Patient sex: M
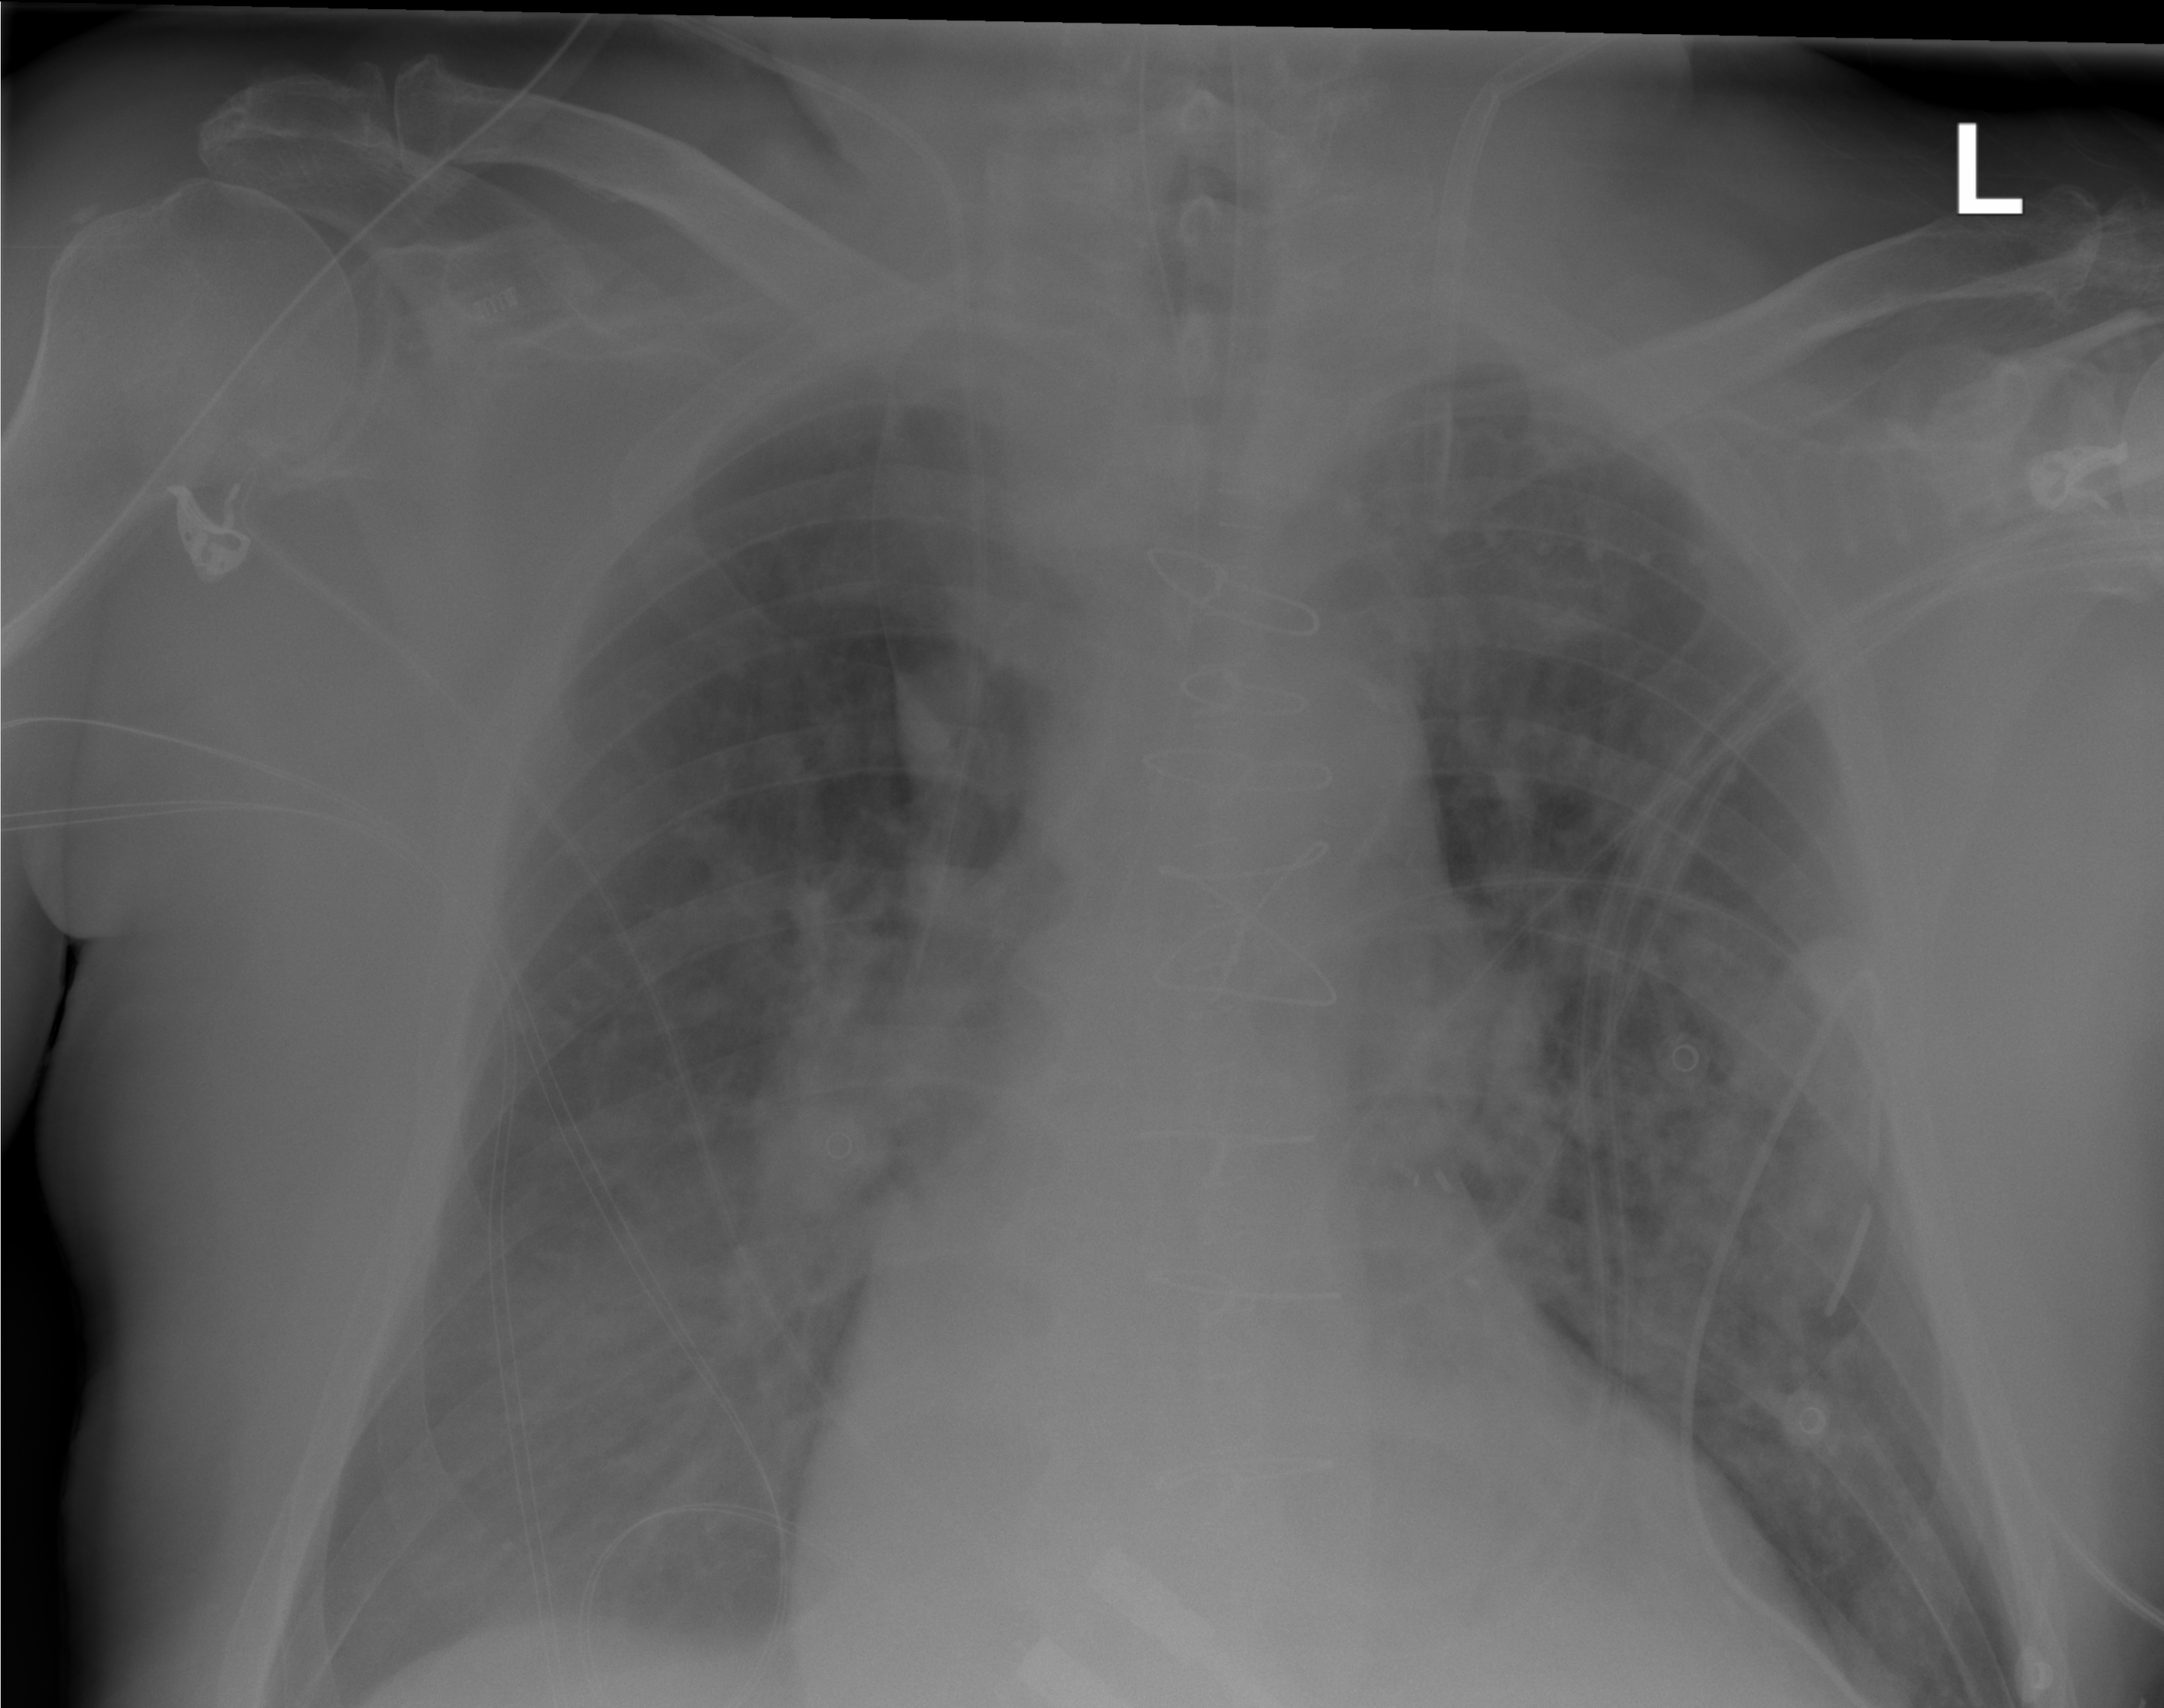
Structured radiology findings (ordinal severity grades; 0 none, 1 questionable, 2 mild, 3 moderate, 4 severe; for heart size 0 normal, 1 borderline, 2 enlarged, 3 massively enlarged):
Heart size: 2
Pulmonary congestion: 2
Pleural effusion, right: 0
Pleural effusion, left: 0
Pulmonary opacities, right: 1
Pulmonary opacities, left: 1
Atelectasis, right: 2
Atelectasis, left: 2